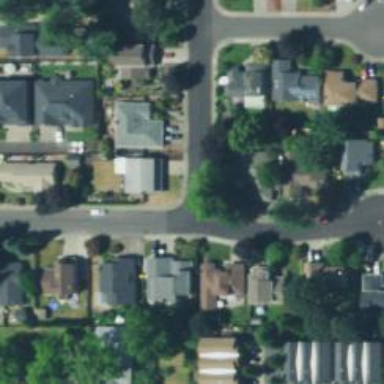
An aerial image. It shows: Residential road.